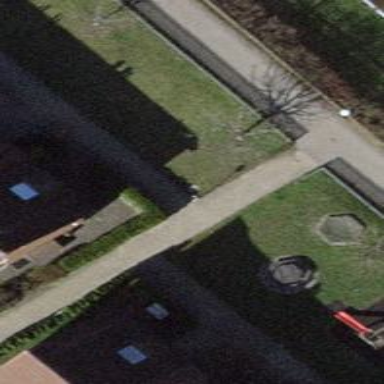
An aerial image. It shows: Footway surfaced with paving stones.